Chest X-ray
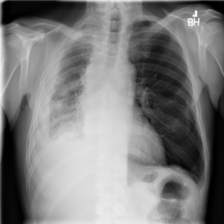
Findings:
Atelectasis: negative
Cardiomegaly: negative
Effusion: negative
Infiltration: negative
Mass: positive
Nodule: negative
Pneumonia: negative
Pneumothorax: negative
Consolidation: negative
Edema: negative
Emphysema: negative
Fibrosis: negative
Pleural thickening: negative
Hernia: negative